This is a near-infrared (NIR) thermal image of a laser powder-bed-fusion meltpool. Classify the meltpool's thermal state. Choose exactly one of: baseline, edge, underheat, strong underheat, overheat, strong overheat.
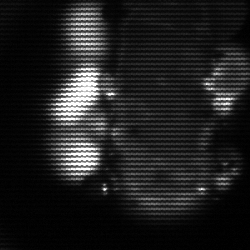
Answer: strong underheat